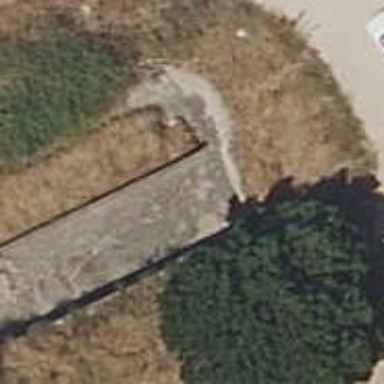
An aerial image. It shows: Tunnel.